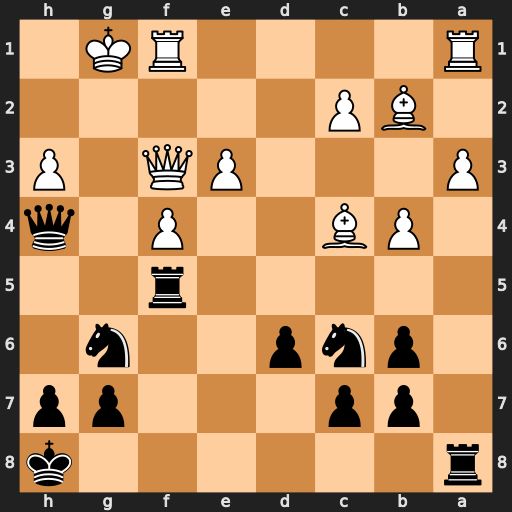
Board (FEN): r6k/1pp3pp/1pnp2n1/5r2/1PB2P1q/P3PQ1P/1BP5/R4RK1
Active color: b
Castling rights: -
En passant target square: -
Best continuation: Nce5 Bxe5 Nxe5 fxe5 Rxf3